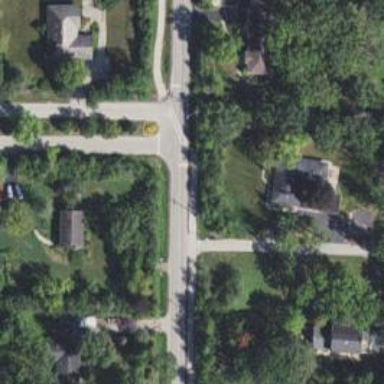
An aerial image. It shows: Road with stop sign.